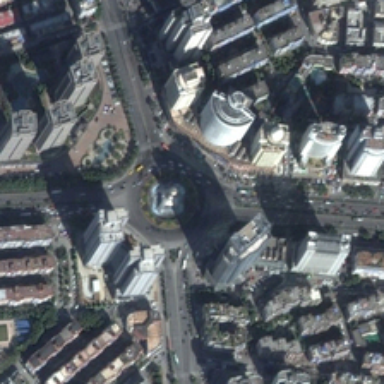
Many buildings are near a crossroads in a commercial area .